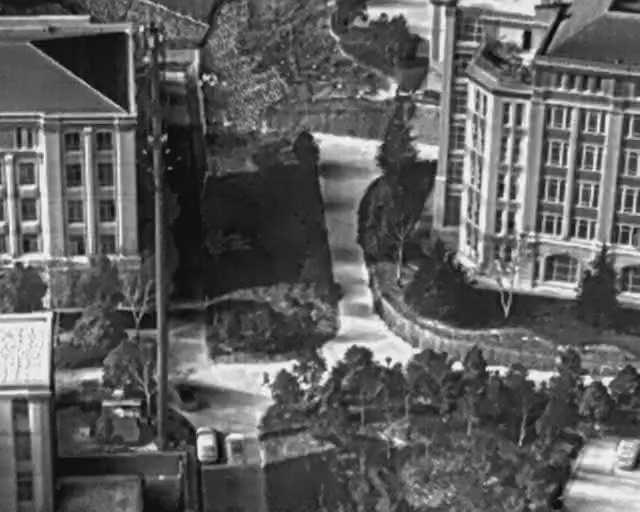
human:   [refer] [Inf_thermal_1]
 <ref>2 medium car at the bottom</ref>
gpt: <box>[[29, 84, 35, 89, 2], [33, 85, 39, 89, 2]]</box>